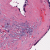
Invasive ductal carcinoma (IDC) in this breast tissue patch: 0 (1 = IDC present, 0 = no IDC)